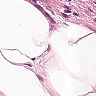
Metastatic tissue present: no